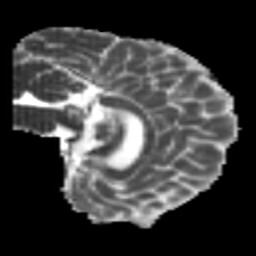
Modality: MD
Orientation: sagittal
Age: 20
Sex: male
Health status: healthy
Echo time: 0.074 s